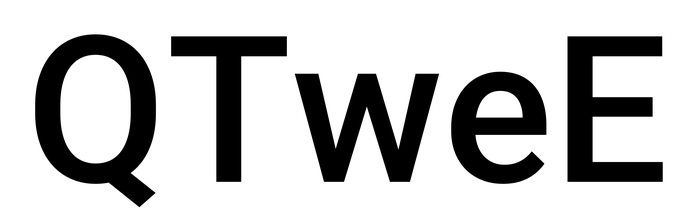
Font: Roboto_Medium